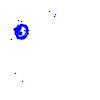
Particle: proton